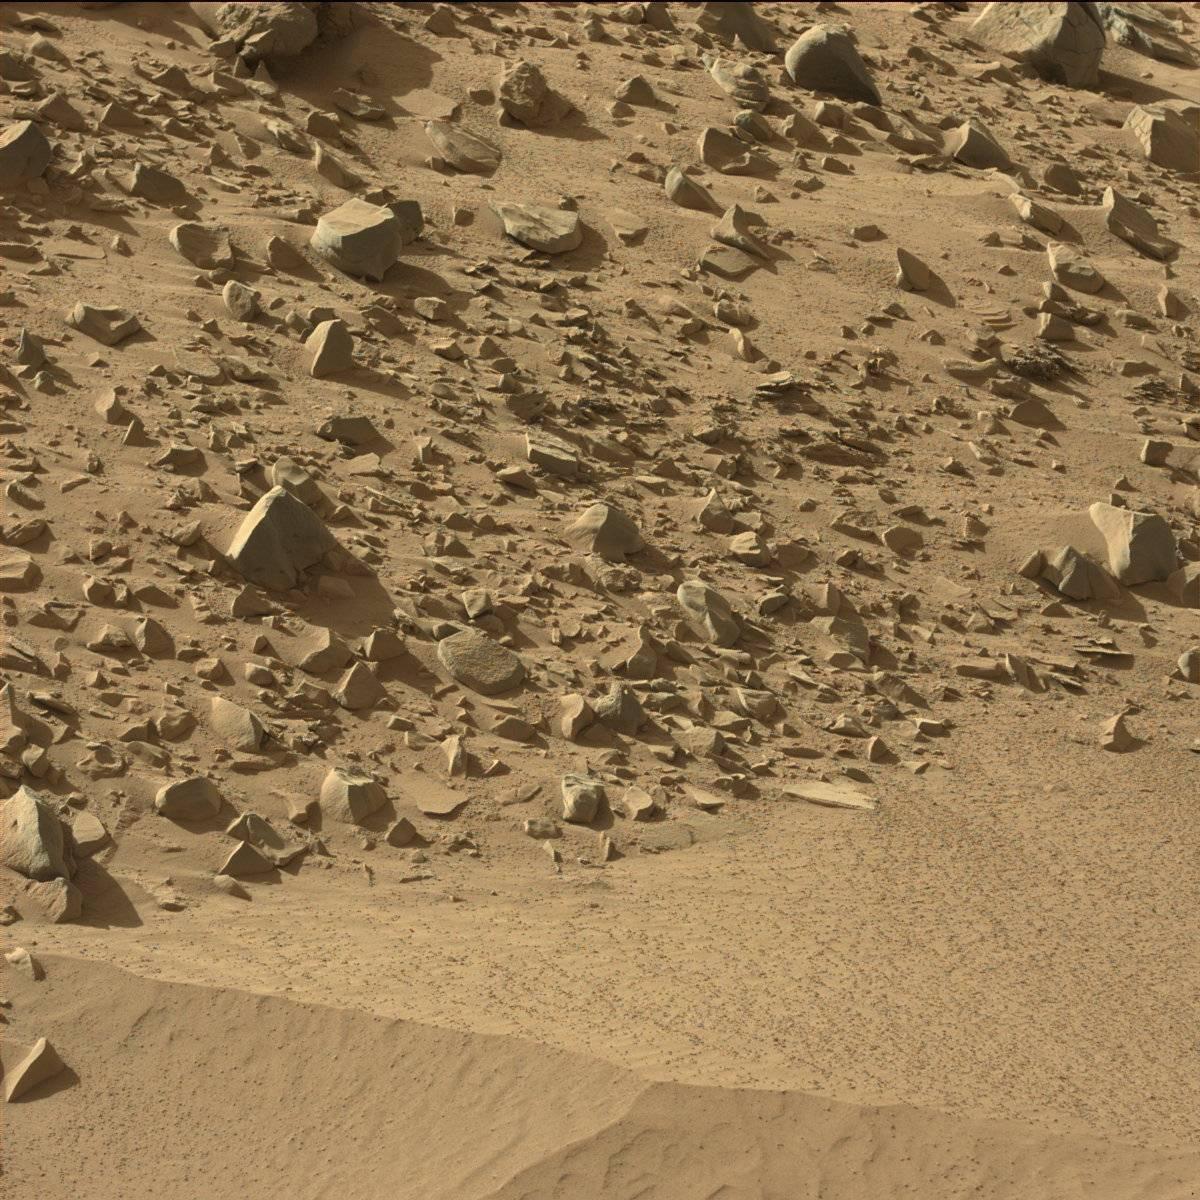
Terrain classes present: Bedrock, Sand / Soil